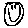
Label: smiley face